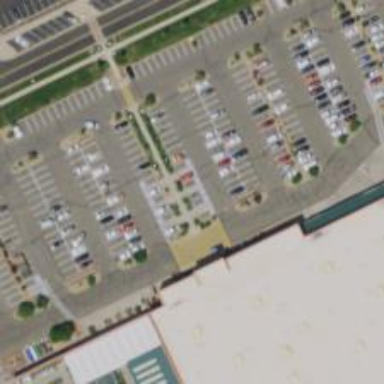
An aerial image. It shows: Parking space is available.